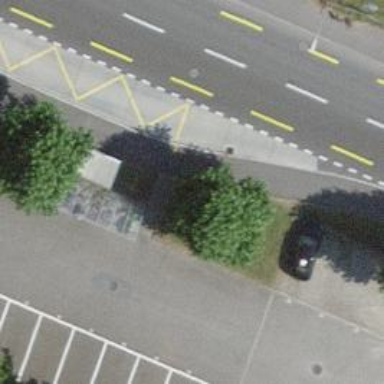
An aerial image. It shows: Platform with asphalt surface and shelter. It is designed for public transport.